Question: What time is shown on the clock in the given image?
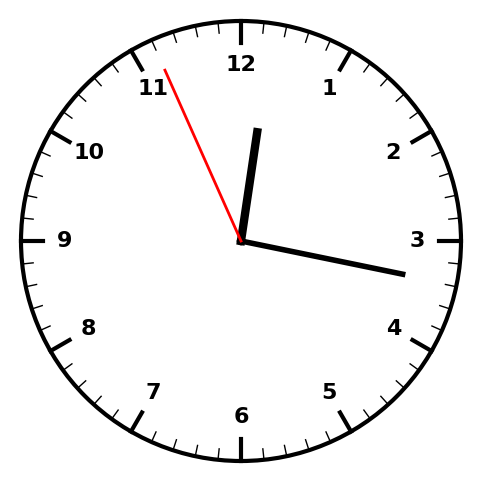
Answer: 12:16:56